Question: I have imported two material icons packages
'''
"@material-ui/core": "^4.12.3",
"@material-ui/icons": "^4.11.2"
'''
but the code is not working it shows me errors like a module not found so what do I need to do?
'''
npm install @material-ui/icons
npm install @material-ui/core
'''
i have installed abowe two packeges.
[below is the error of my project]

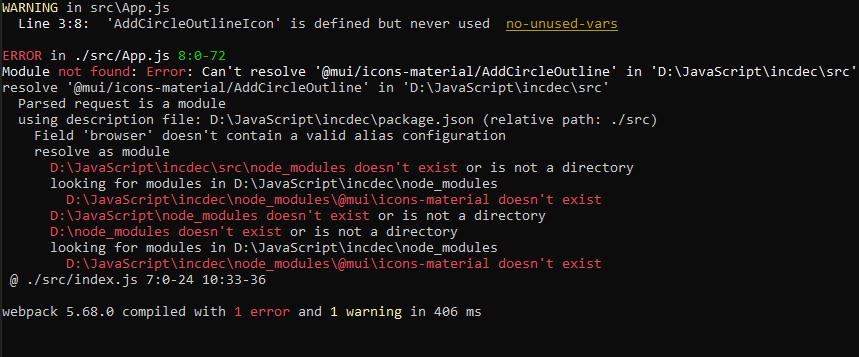
Answer: Material UI with v5 did a <URL> to move away from just "material" and is now called "MUI".
This means, their npm packages have too been renamed.
If you goto <URL> in npm you can see this notice
> This package has been deprecated
You can now upgrade to @mui/material. See the guide: <URL>
In this case, assume you are importing icons as suggested in <URL>
You have couple of options:
- upgrade all packages to v5 (ie, @mui scope) if you want to use mui v5. Do note, you have to install couple of additional dependencies as well - '@emotion/react @emotion/styled' as MUI is now based on emotion.- or, update import to '@material-ui/icons' as mentioned here - <URL>